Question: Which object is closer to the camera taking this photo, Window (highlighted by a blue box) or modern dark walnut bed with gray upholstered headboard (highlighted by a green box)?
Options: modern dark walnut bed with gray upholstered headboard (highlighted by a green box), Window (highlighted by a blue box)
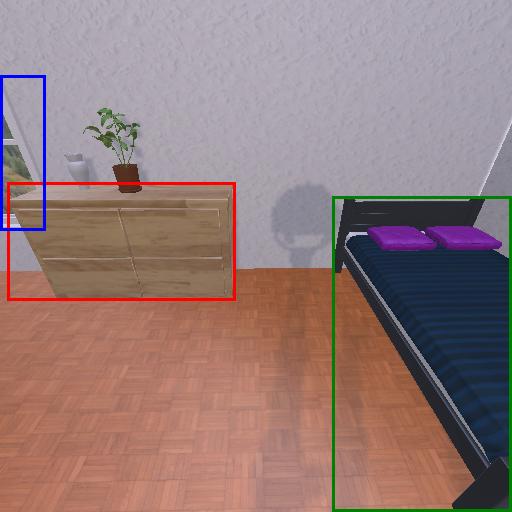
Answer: modern dark walnut bed with gray upholstered headboard (highlighted by a green box)